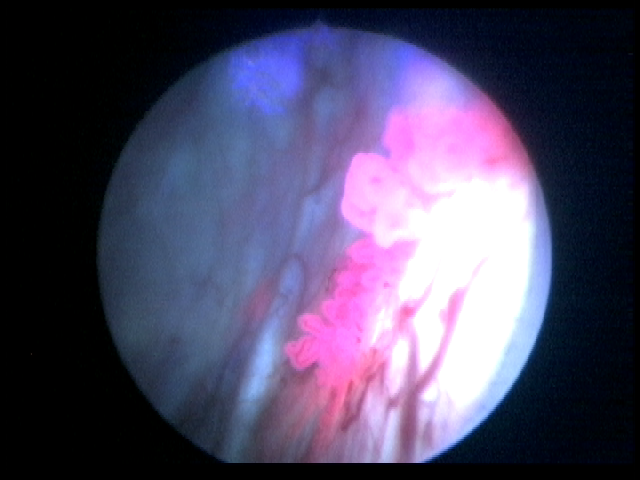
Modality: BLC
Class: Malignant
Subclass: HighGradePapillary
Lesion: Multifocal
Multifocal: 2 to 7
Stage: Ta
Morphology: Papillary
Bladder cancer association: Yes